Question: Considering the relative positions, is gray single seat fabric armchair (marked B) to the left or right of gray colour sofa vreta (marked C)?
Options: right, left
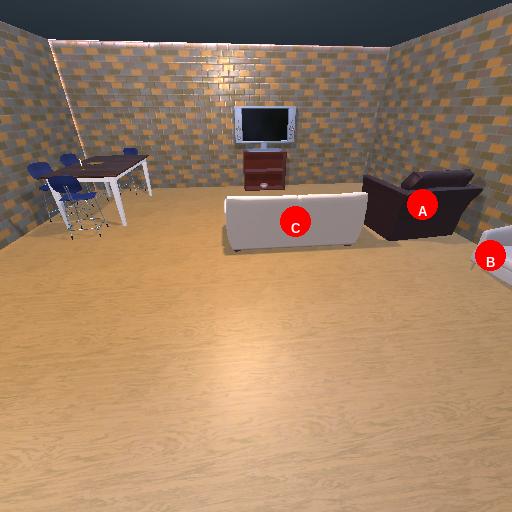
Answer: right